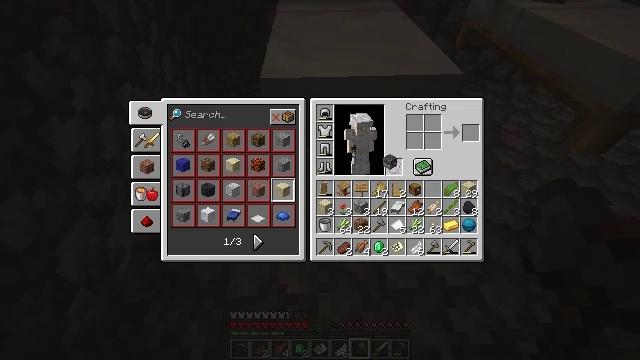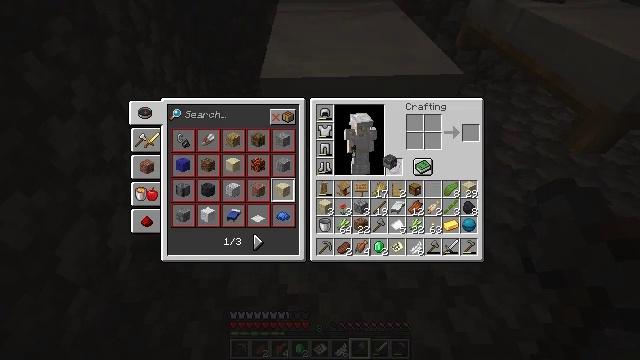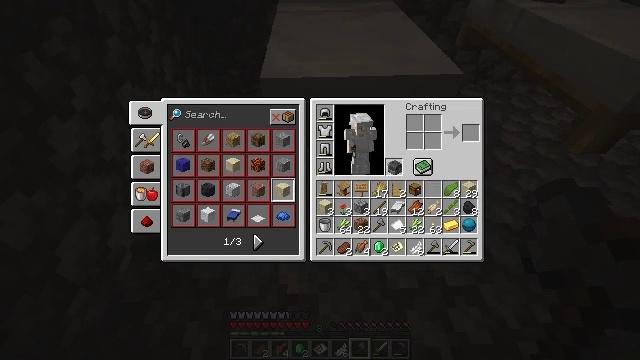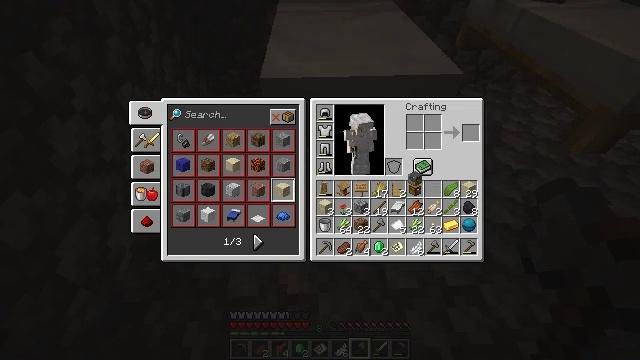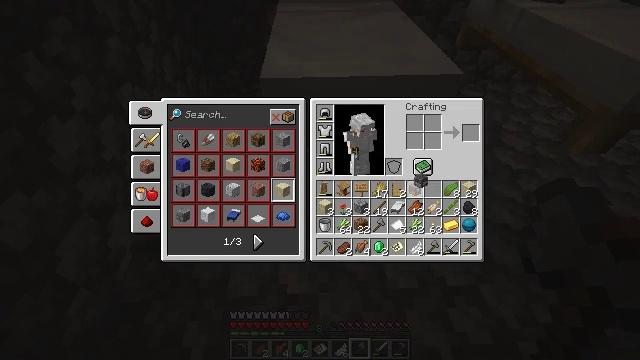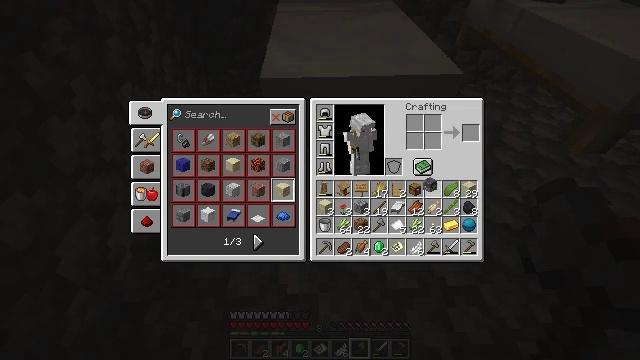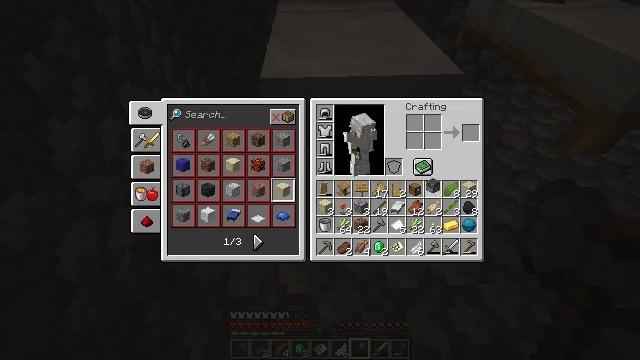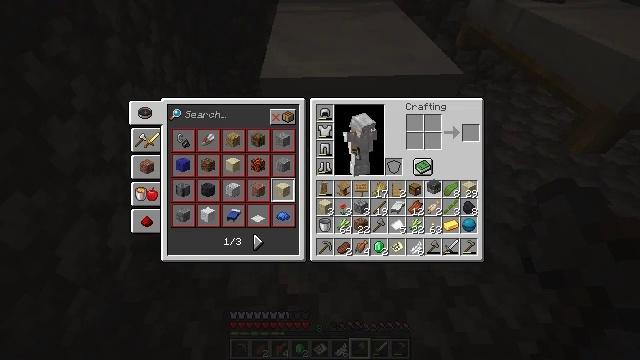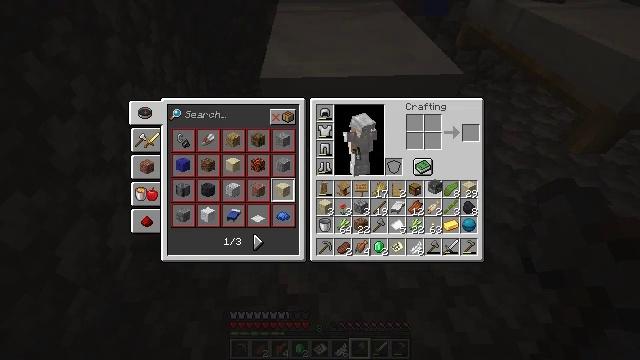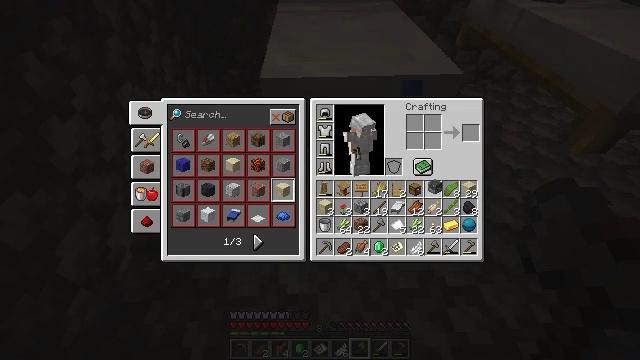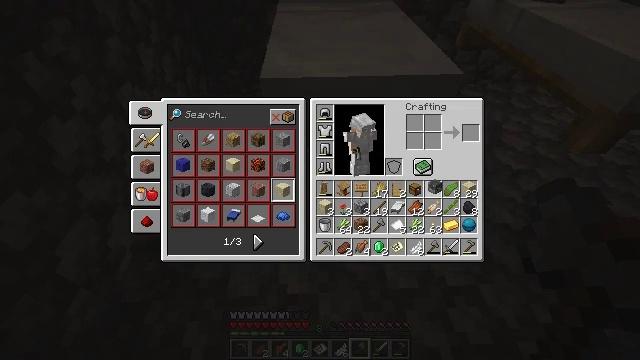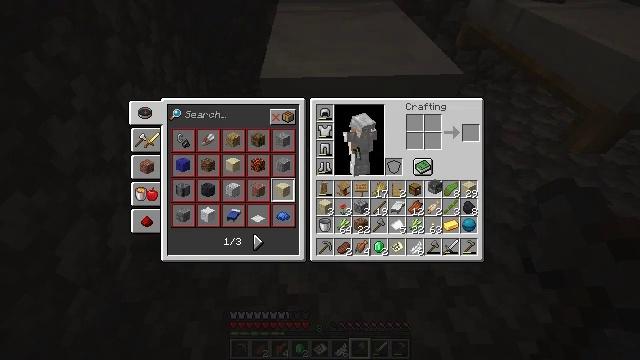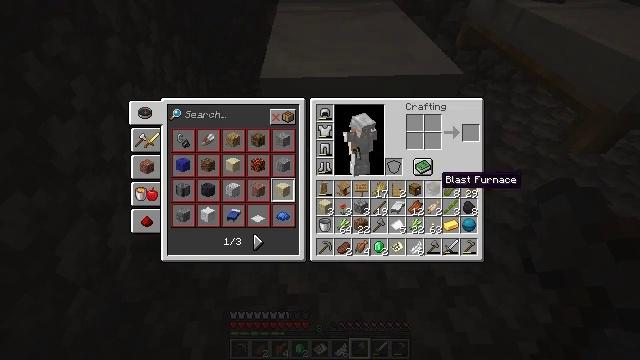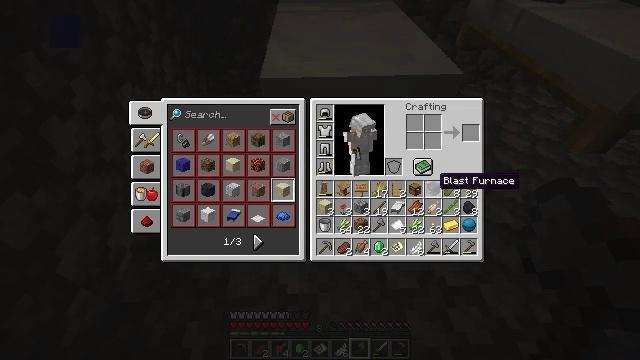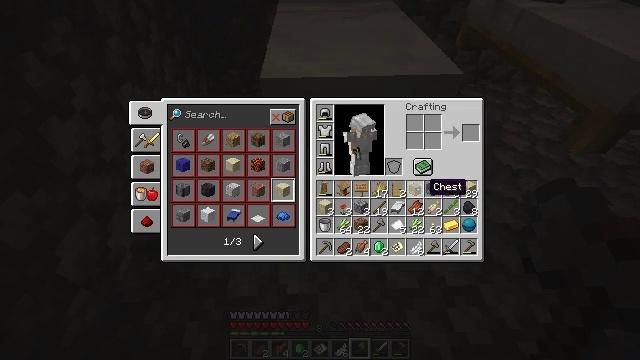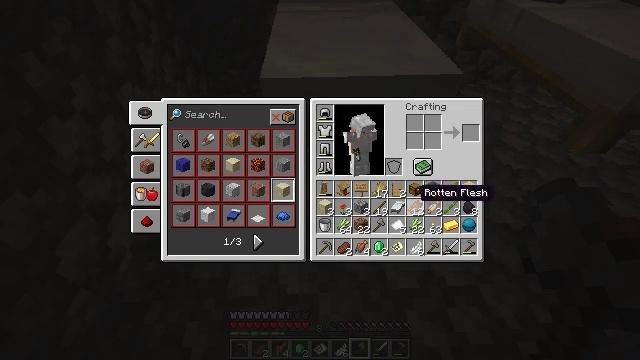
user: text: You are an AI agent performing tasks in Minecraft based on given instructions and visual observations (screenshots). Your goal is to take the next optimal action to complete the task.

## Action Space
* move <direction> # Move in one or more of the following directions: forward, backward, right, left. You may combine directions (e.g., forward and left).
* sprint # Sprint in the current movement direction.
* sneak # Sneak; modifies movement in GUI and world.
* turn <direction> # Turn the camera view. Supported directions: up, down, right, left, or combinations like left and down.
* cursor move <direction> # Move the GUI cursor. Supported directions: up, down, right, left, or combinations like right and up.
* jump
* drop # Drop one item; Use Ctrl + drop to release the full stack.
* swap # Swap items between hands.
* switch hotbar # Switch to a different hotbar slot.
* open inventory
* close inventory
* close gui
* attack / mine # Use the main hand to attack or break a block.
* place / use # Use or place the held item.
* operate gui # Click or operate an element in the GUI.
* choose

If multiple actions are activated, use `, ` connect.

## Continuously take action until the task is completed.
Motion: motion action
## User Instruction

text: Collect cobblestone slabs from your build.
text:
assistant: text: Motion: attack / mine
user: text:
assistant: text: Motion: attack / mine
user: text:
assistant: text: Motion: turn right and down
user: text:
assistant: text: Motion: no_op
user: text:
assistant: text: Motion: turn right
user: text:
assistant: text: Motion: no_op
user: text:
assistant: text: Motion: no_op
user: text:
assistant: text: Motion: no_op
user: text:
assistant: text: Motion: no_op
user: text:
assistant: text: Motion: attack / mine
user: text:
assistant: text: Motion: attack / mine
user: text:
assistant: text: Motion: no_op
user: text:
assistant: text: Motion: no_op
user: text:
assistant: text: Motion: turn left
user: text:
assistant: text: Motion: turn left
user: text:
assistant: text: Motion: no_op
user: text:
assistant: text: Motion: no_op
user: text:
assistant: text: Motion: no_op
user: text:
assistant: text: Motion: no_op
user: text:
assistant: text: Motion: no_op
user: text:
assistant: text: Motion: no_op
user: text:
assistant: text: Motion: no_op
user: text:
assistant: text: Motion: no_op
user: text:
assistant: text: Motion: no_op
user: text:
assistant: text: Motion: no_op
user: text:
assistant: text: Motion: no_op
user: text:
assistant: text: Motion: attack / mine
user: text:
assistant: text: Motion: attack / mine
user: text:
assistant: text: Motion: no_op
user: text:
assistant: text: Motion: turn down